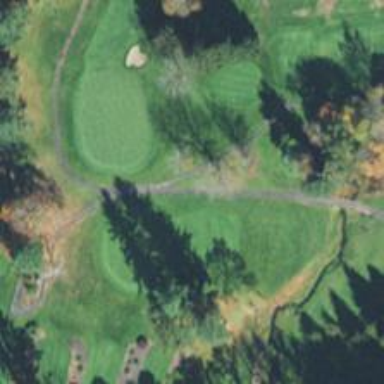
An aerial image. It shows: Path for both road and golf.